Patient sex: M
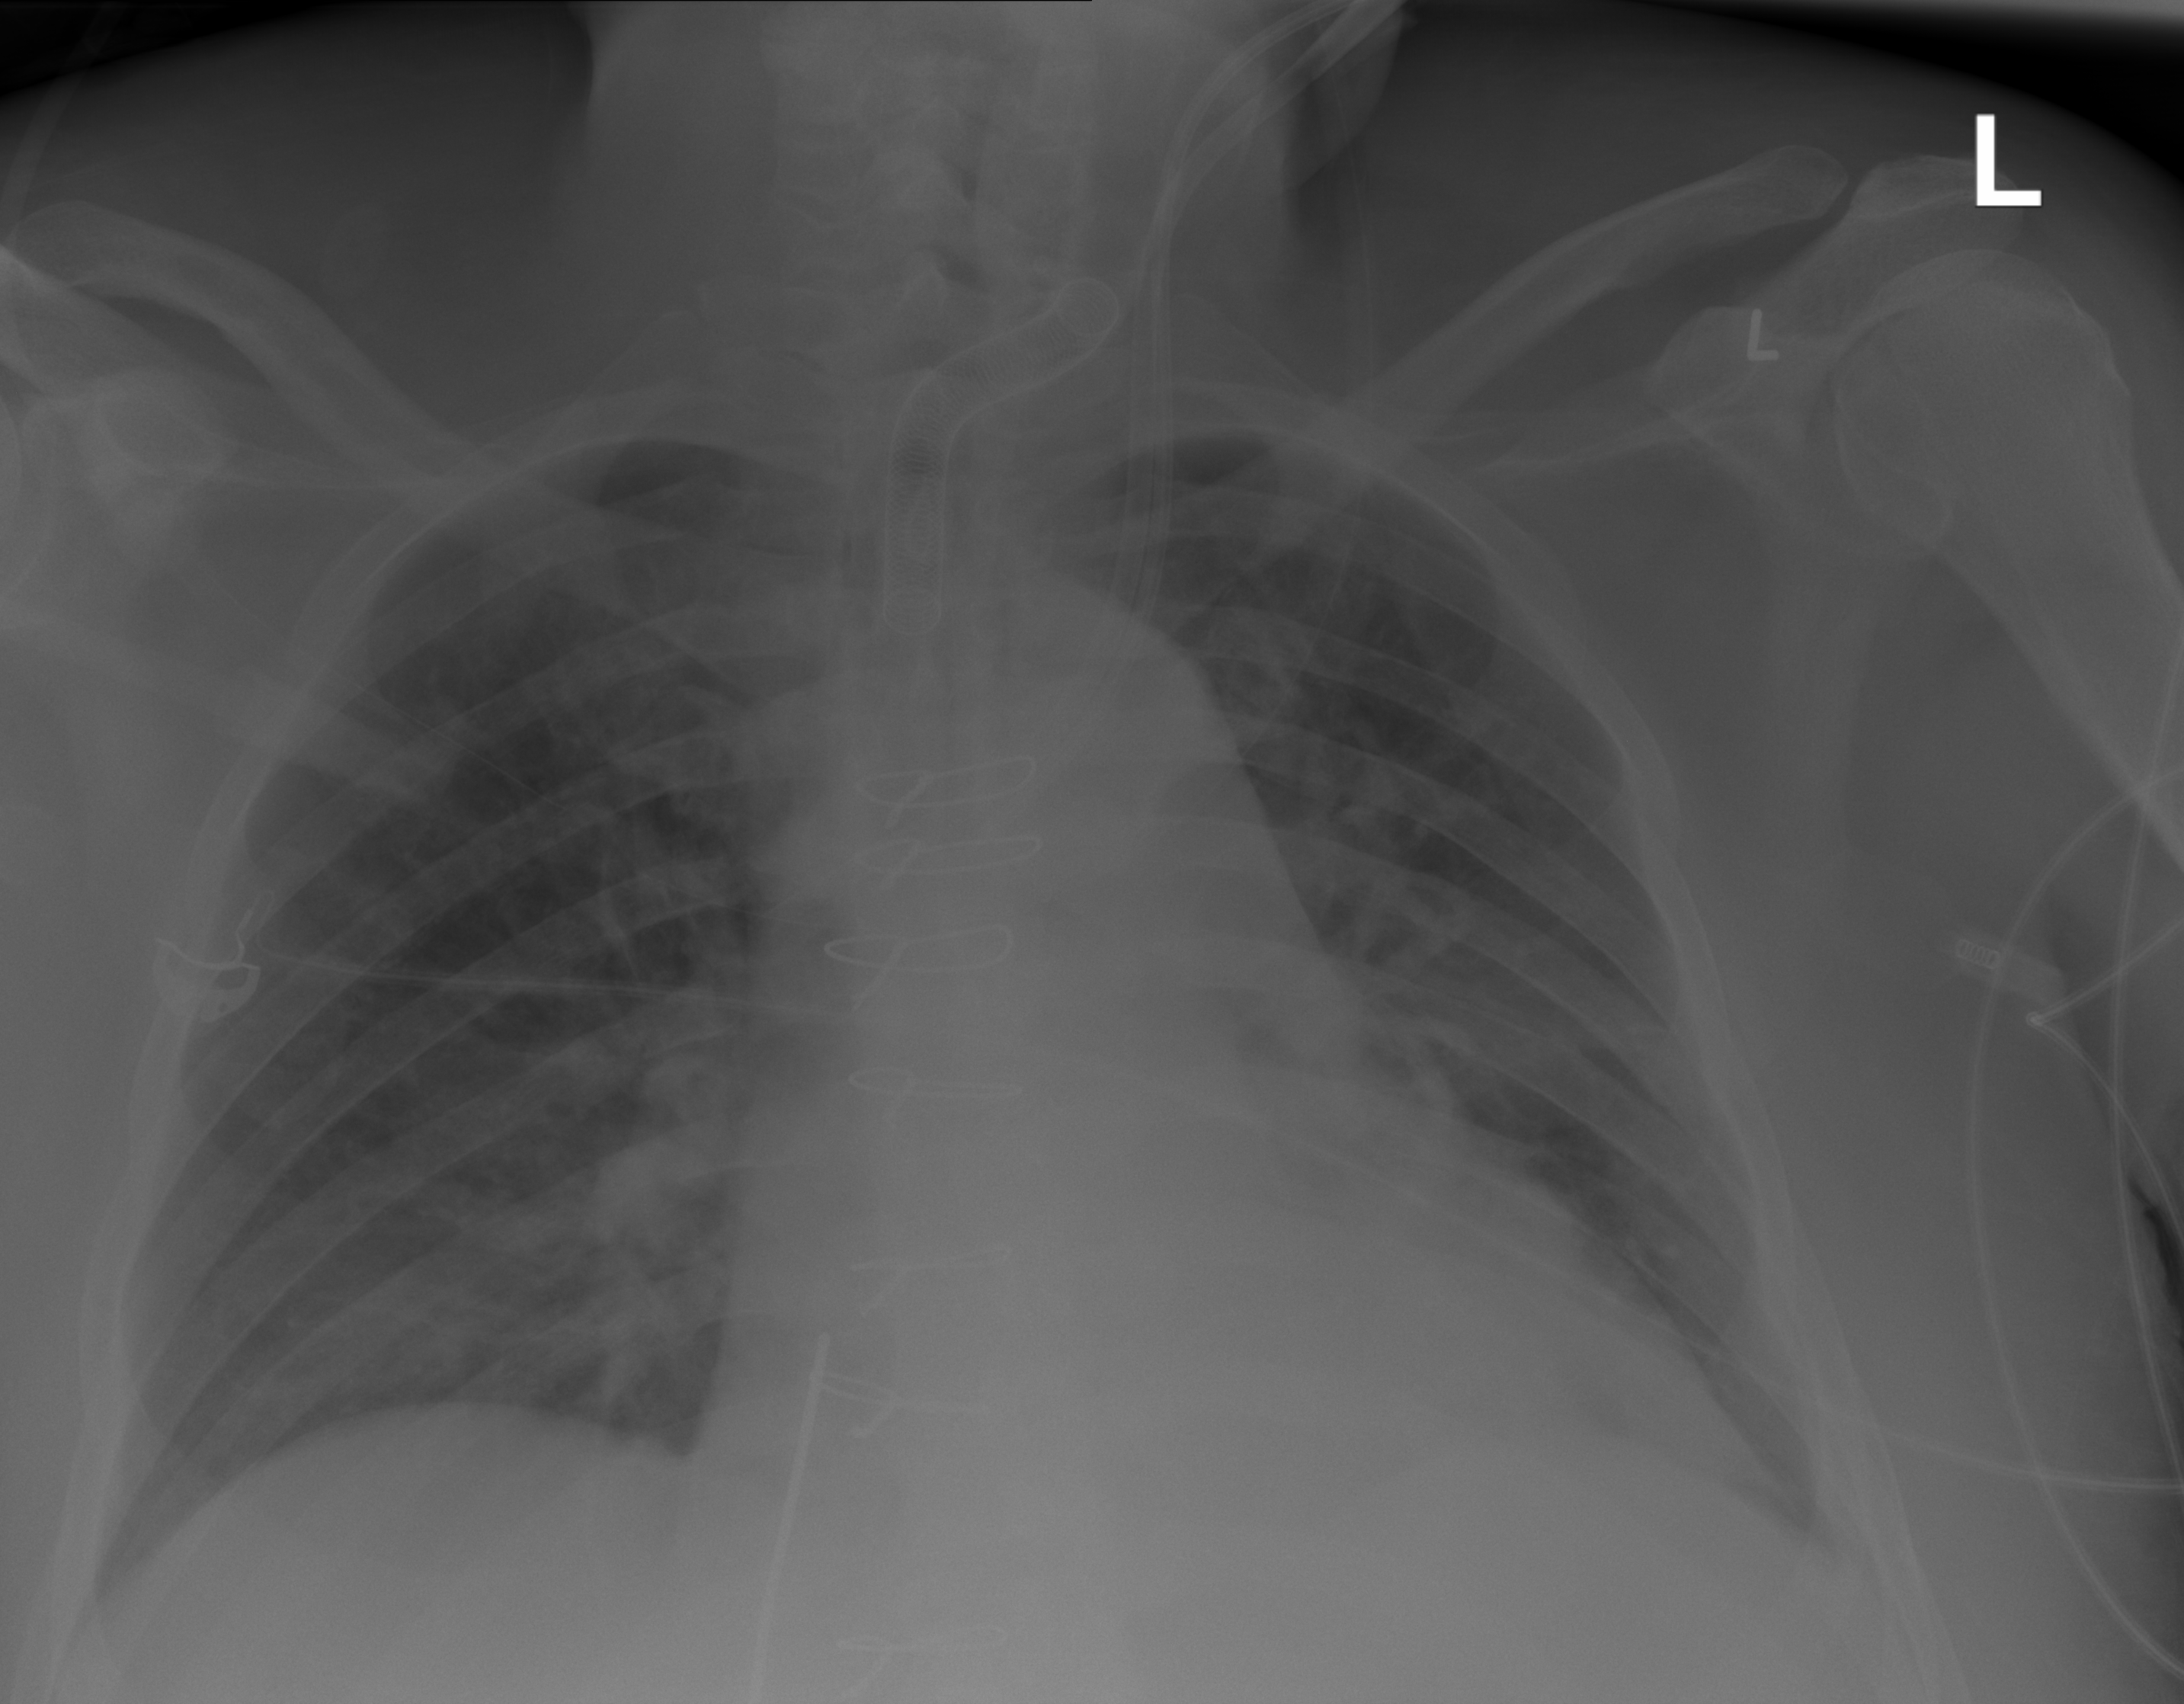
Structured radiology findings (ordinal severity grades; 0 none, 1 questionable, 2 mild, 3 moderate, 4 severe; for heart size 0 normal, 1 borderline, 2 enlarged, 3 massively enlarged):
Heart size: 2
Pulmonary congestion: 2
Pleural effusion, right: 0
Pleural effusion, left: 0
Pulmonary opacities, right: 0
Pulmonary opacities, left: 0
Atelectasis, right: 0
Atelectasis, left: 0